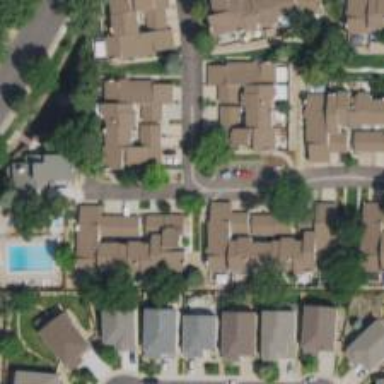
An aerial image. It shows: Living street.